The plot is a signal-to-image rendering of a rotating shaft's vibration measurement. What is the most likely rotor condition (normal, misalignment, unbalance, looseness)?
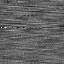
Answer: normal